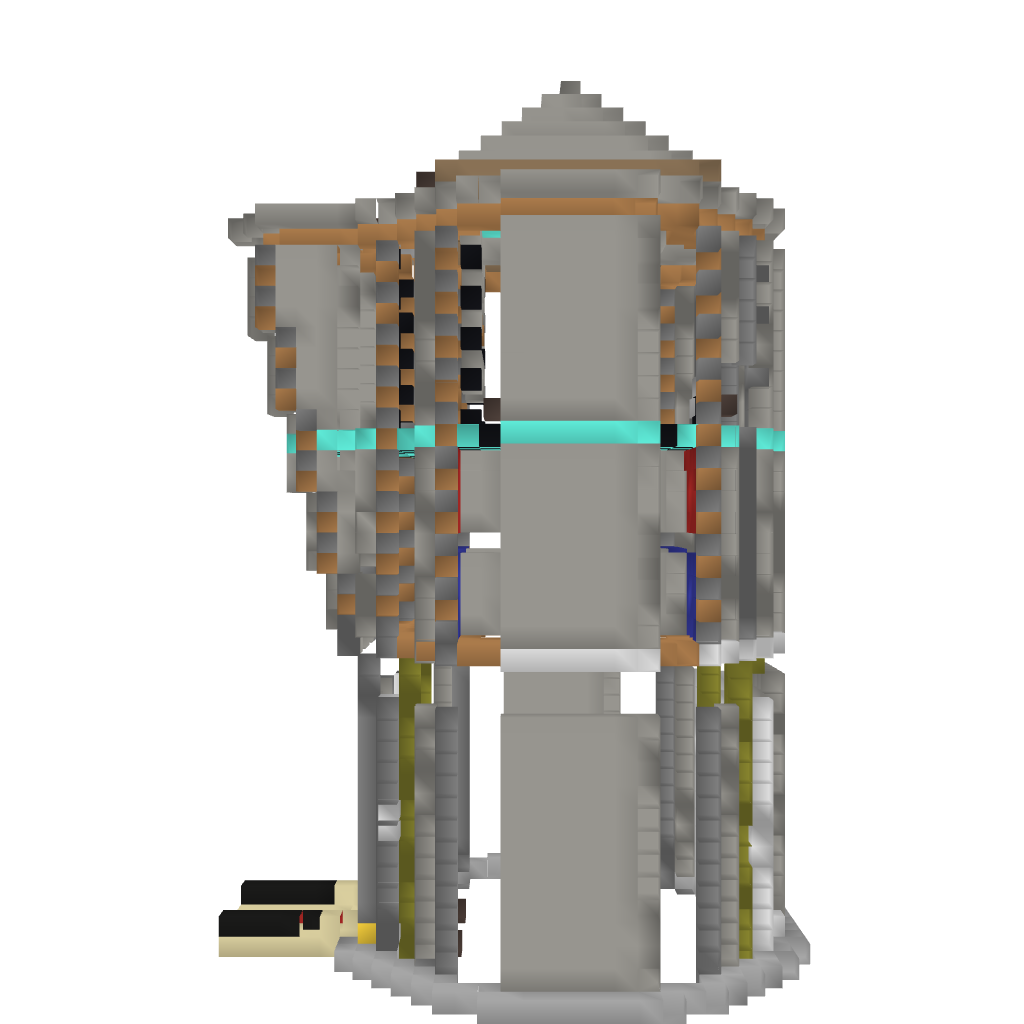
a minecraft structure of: MineESPcraftSpawn